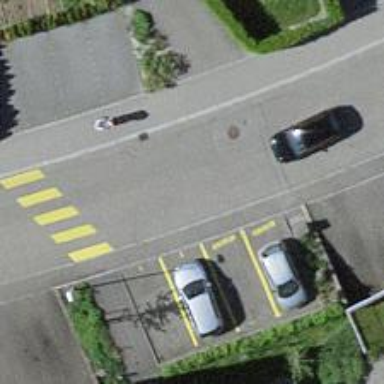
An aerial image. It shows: Street-side parking area.